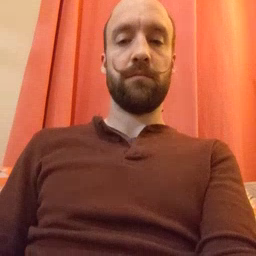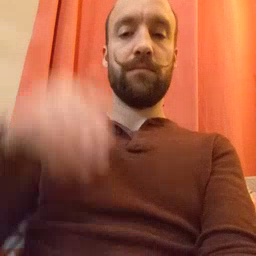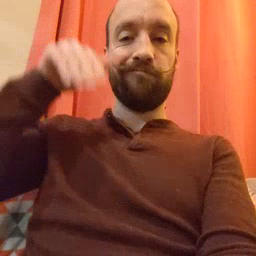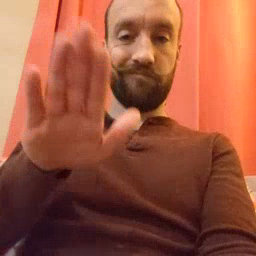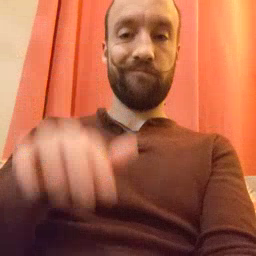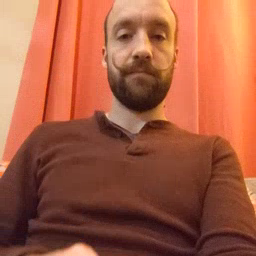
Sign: into